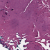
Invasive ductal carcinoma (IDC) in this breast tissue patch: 0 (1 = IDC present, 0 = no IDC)